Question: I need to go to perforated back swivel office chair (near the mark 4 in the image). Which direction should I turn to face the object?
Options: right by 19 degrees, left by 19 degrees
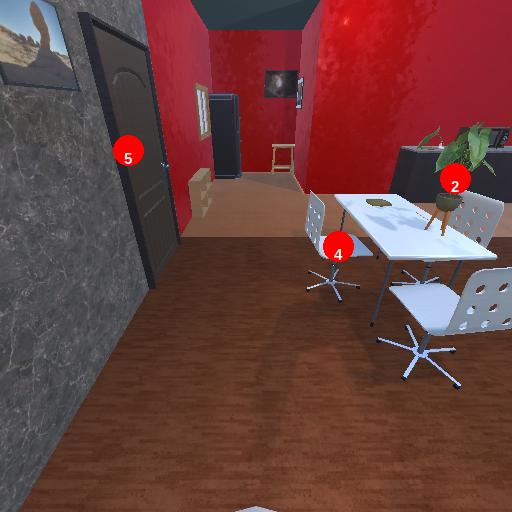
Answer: right by 19 degrees